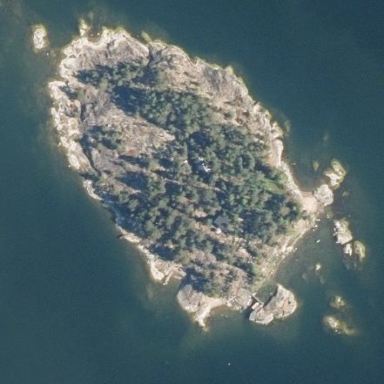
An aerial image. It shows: Island with natural coastline.